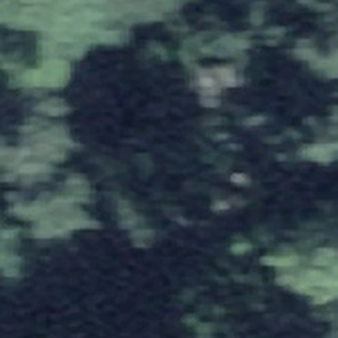
Label: other